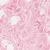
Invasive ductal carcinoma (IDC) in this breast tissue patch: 0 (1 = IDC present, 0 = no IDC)